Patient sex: F
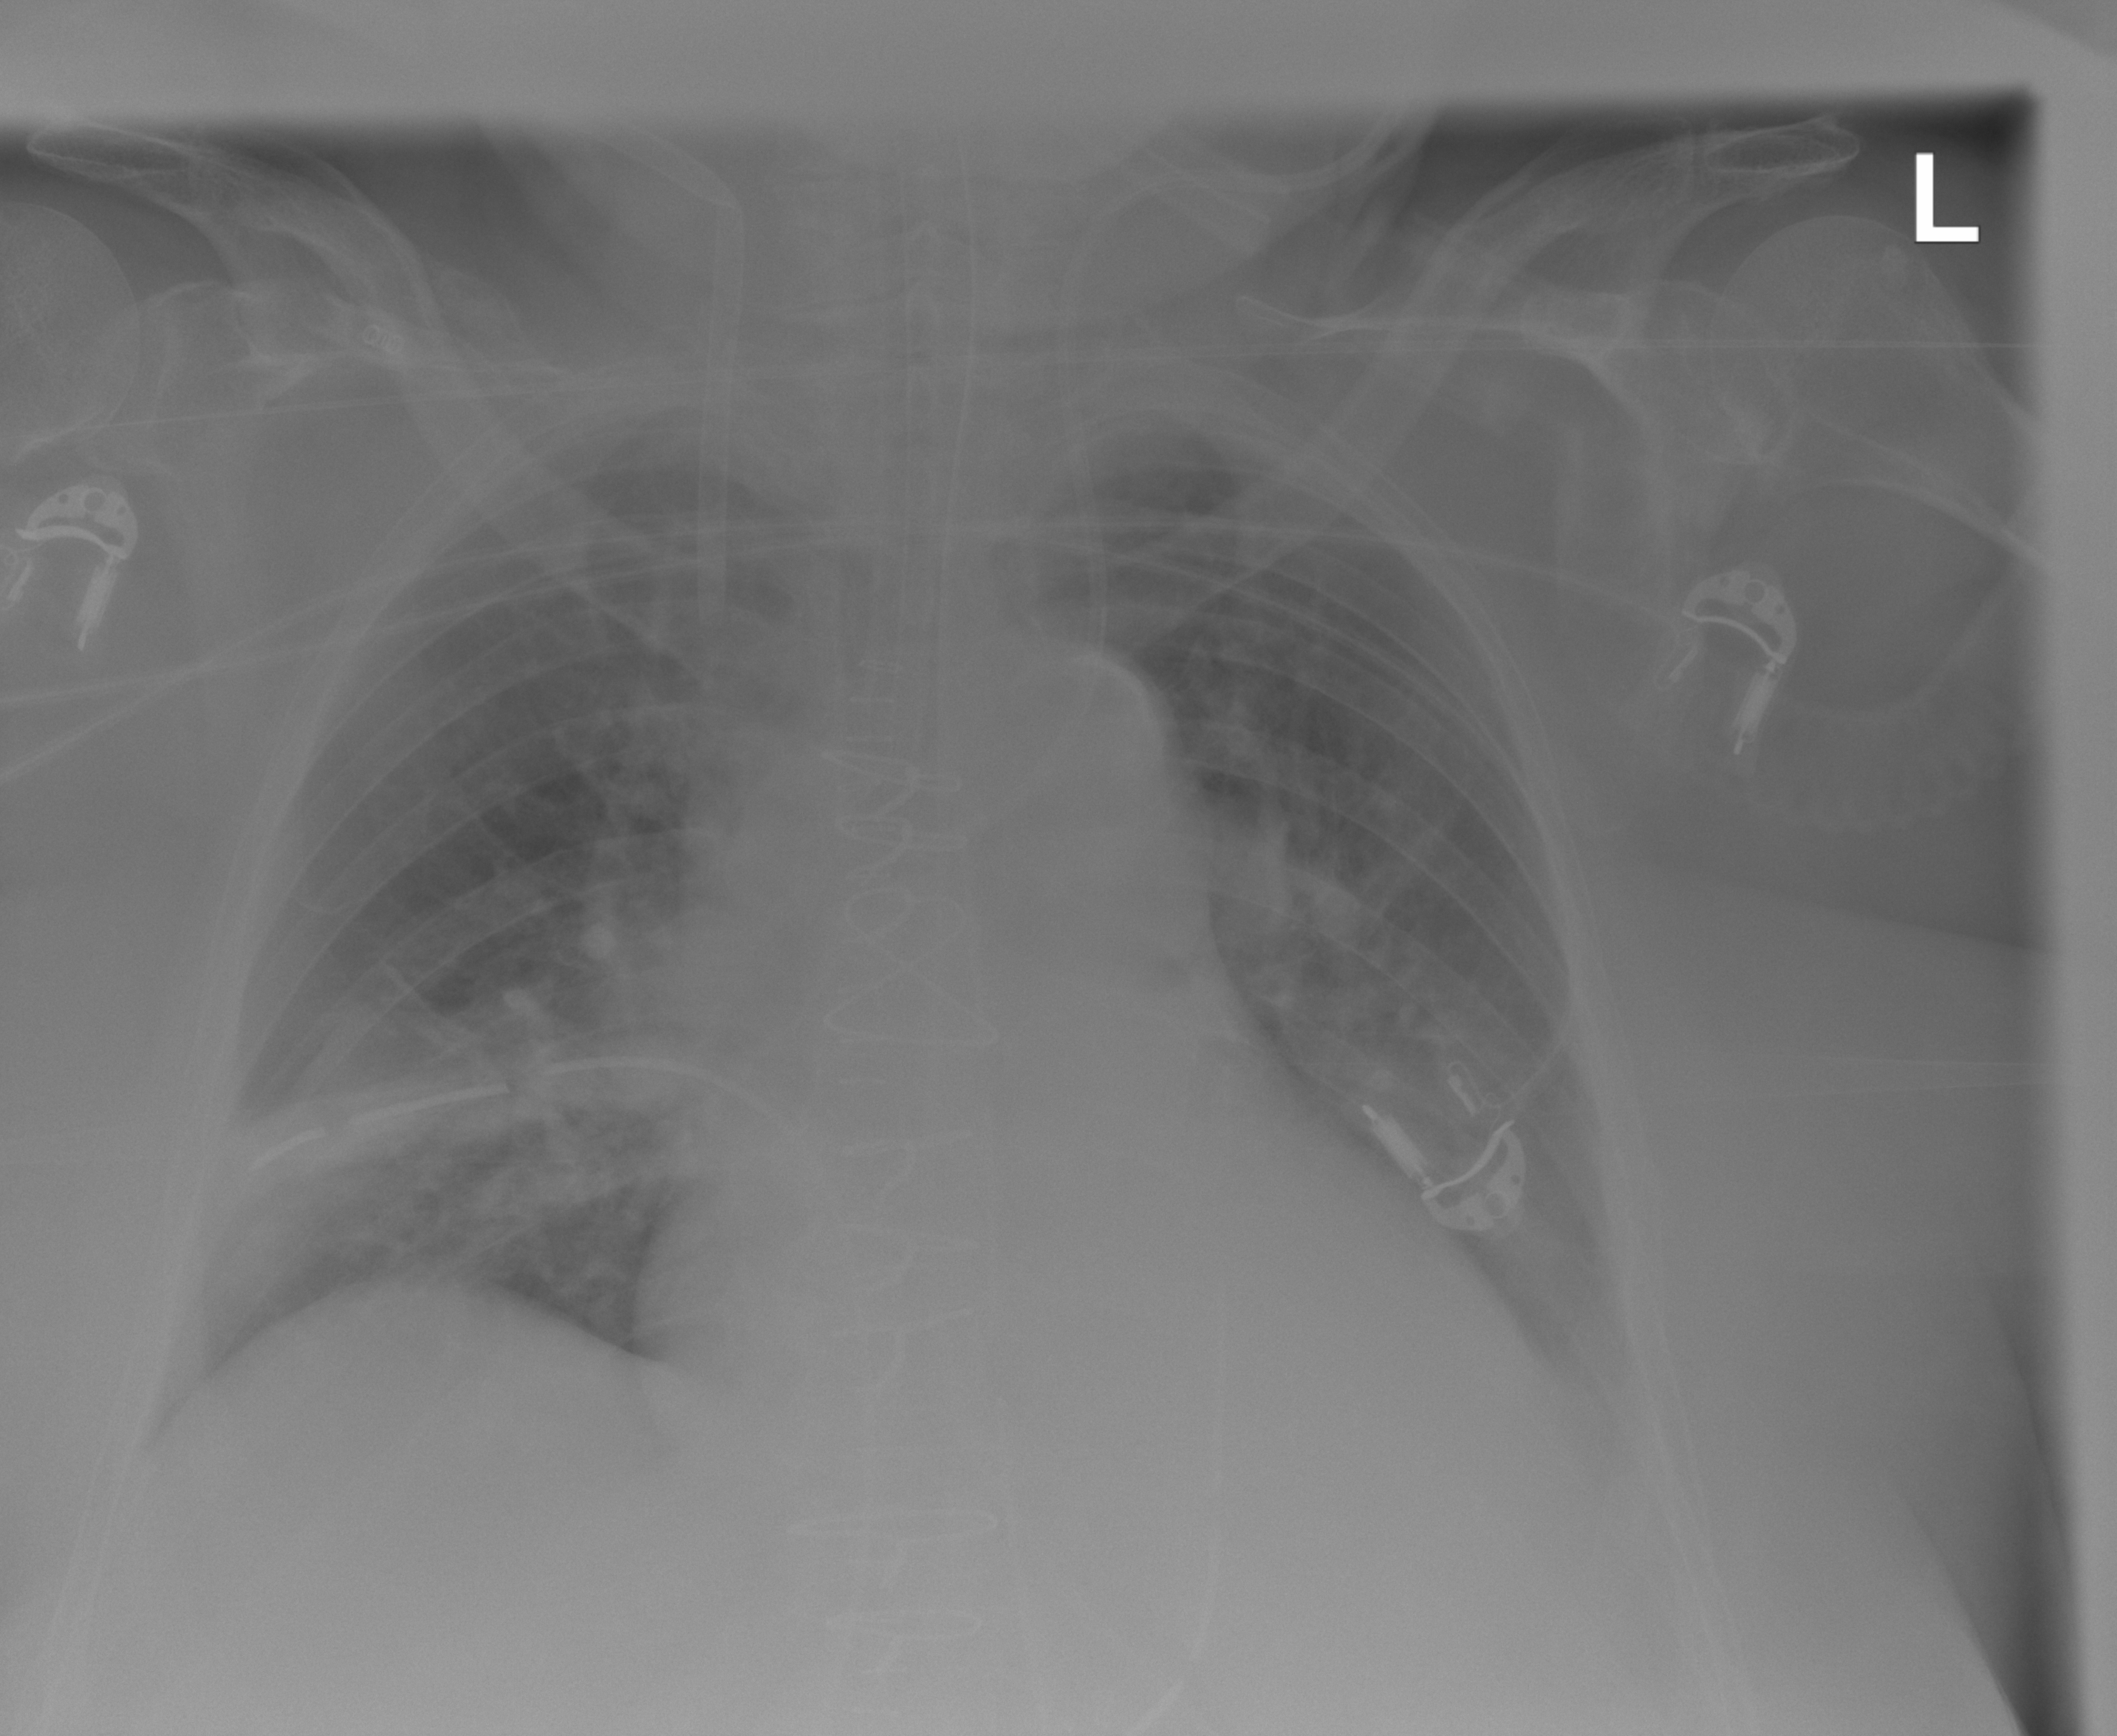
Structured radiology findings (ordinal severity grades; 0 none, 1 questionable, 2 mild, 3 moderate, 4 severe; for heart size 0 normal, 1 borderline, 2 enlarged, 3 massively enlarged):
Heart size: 2
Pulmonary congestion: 0
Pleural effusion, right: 0
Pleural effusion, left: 2
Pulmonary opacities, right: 2
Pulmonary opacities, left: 0
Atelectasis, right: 0
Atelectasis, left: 2